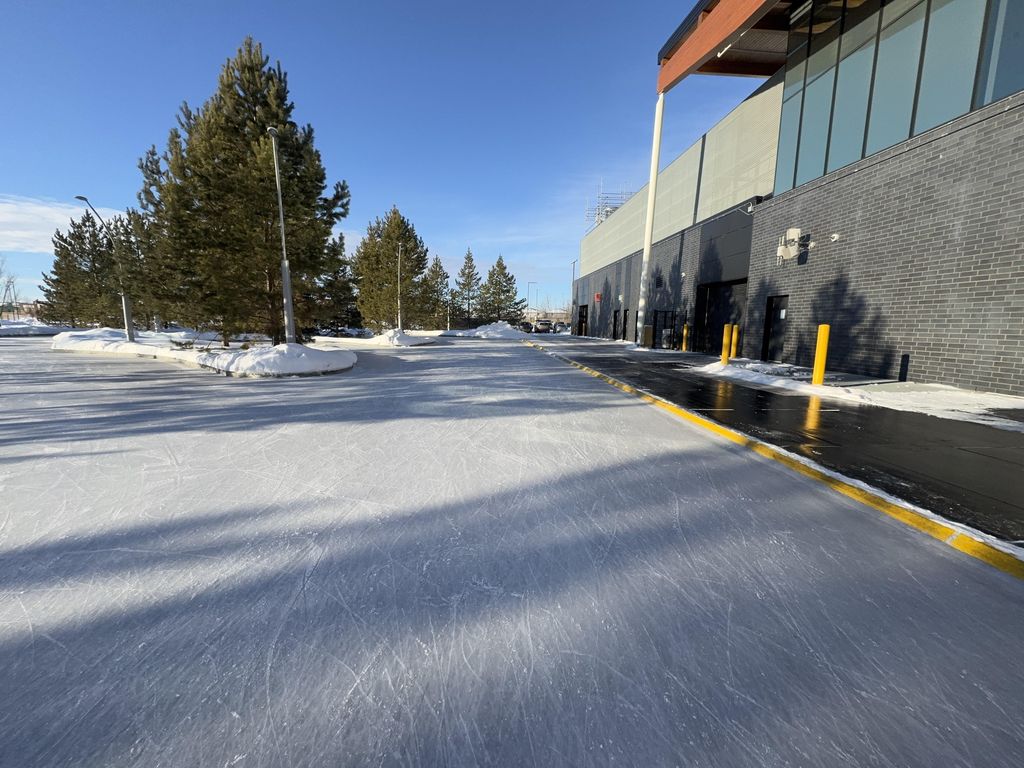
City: edmonton